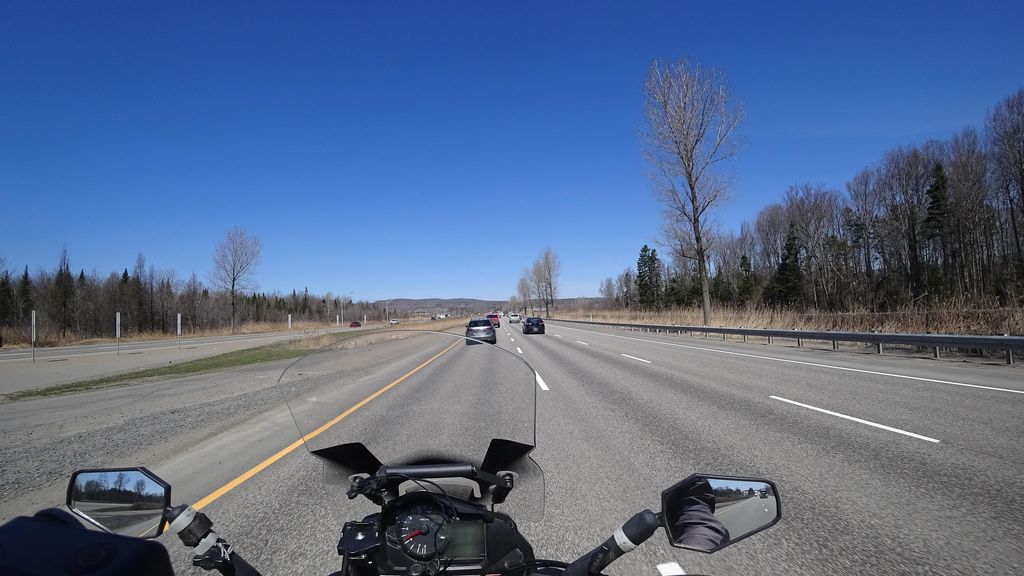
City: quebec_city